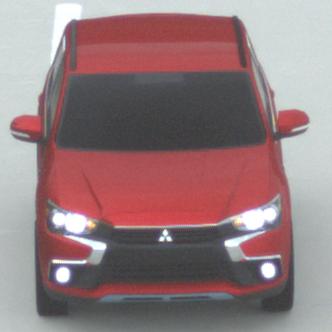
Make: Mitsubishi
Model: Outlander 2.0 Plug-In Hybrid
Detailed model: Outlander (III) Plug-In Hybrid
Model produced from: 2015/10
Model produced until: 2018/08
Doors: 5
Color: red
Road condition: dry road
Daytime: midday
Contrast: low contrast